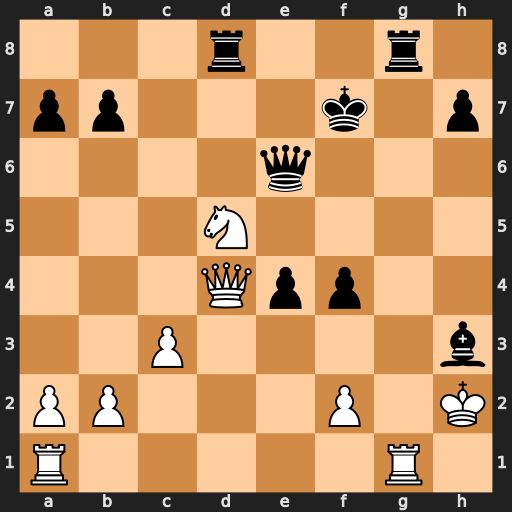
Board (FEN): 3r2r1/pp3k1p/4q3/3N4/3Qpp2/2P4b/PP3P1K/R5R1
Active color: w
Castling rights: -
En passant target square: -
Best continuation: Rxg8 Rxg8 Nxf4